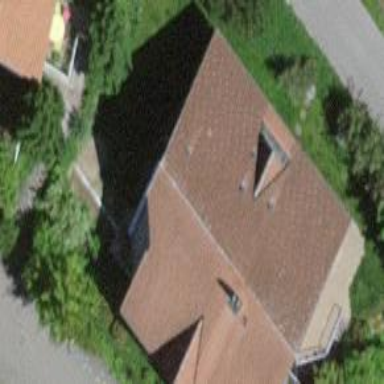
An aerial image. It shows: Simple and straightforward house.